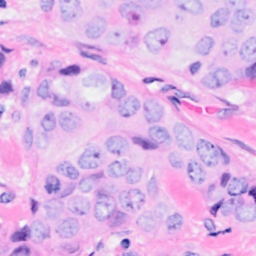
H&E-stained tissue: Breast